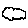
Label: cloud